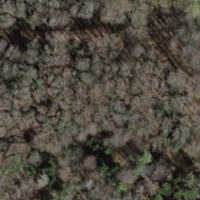
EUNIS habitat code: 41
Species observed at this site:
Tussilago farfara